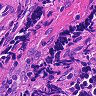
Metastatic tissue present: no